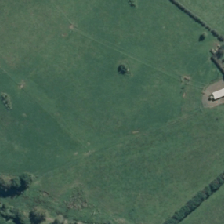
Land cover: shortrotation_cropland